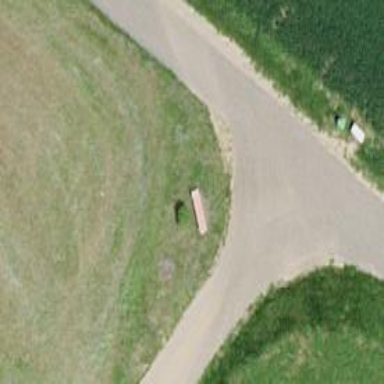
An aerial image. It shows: Bench.